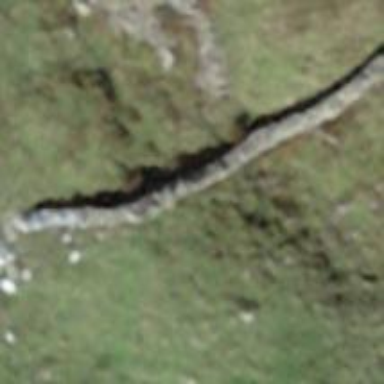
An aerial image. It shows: Wall barrier.